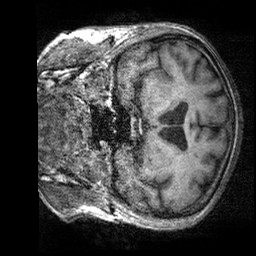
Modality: T1w
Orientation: coronal
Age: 75
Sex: male
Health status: healthy
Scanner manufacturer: siemens
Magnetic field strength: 3 T
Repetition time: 2.3 s
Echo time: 0.00303 s